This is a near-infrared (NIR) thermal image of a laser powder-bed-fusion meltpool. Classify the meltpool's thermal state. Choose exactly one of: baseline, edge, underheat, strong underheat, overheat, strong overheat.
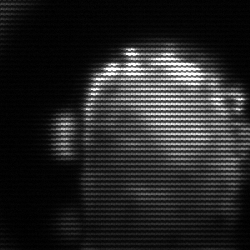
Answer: baseline